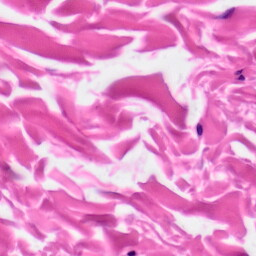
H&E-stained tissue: Skin